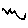
Label: zigzag